Question: When doing:
'''
library(png)
img = readPNG("a.png")
'''
the image is loaded into a matrix and then by doing:
'''
image(img, axes = FALSE, col = grey(seq(0, 1, length = 256)))
'''
it is displayed. However it is displayed 90deg rotated like this:

I tried to transpose the matrix 'img = t(img)', but then it is flipped 180deg vertically.
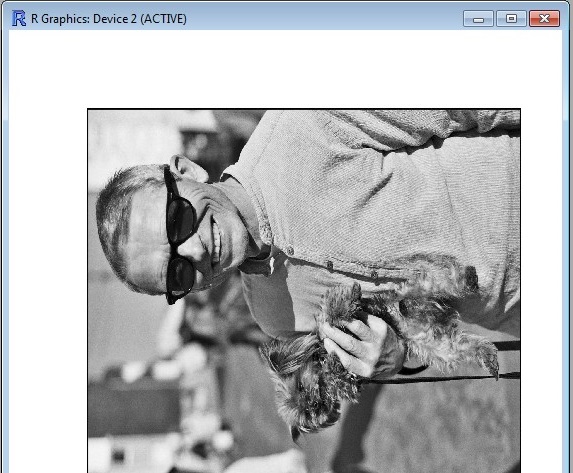
Answer: There may be a better way, but this works - transpose and then flip the columns:
'''
image(t(img)[,ncol(img):1],axes=FALSE,useRaster=TRUE)
'''
The for this flipping is the difference between image contexts and tabular contexts: from '?image',
> Notice that 'image' interprets the 'z' matrix as a table of
'f(x[i], y[j])' values, so that the x axis corresponds to row
number and the y axis to column number, with column 1 at the
bottom, i.e. a 90 degree counter-clockwise rotation of the
conventional printed layout of a matrix.